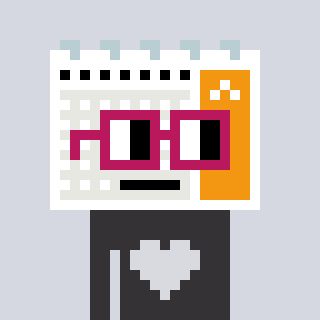
a pixel art character with square dark red glasses, a calendar-shaped head and a grayscale-colored body on a cool background